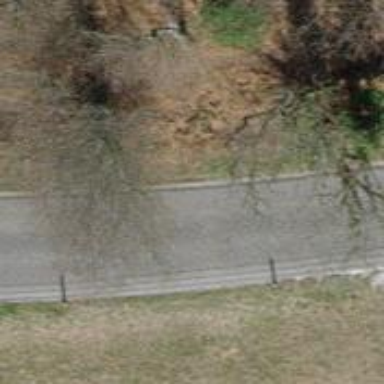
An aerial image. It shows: Path.